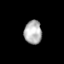
Tissue: skin
Cell type: Others
Senescence score: 0.6894
Nuclear area (px): 409
Mean DAPI intensity: 177.372